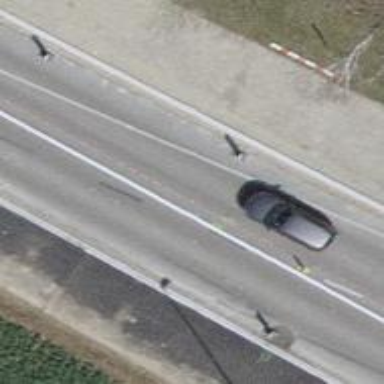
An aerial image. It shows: Primary road with asphalt surface.